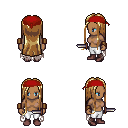
a pixel art fantasy rpg character, female body template, human, dark skin, gray tattered cape, white pants, blonde extra-long hairstyle, red bandana, leather bracers, maroon shoes, dagger, four views (front, back, left, right), 2x2 character sprite sheet, small pixel art, hard edges, no anti-aliasing